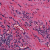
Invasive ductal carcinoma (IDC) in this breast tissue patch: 1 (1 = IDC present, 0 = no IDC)